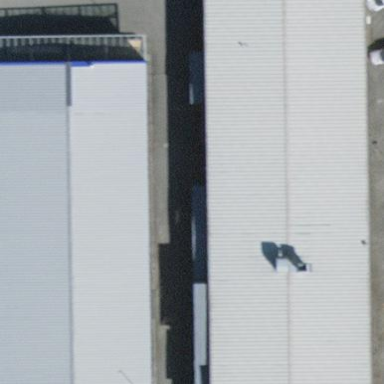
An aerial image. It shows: Industrial building.